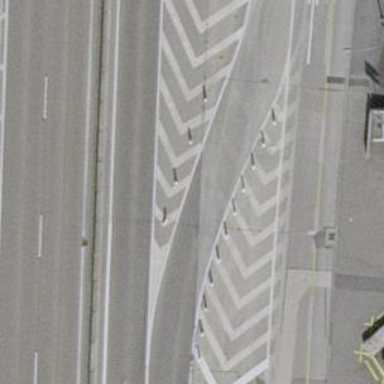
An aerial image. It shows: Asphalt road with primary link designation.